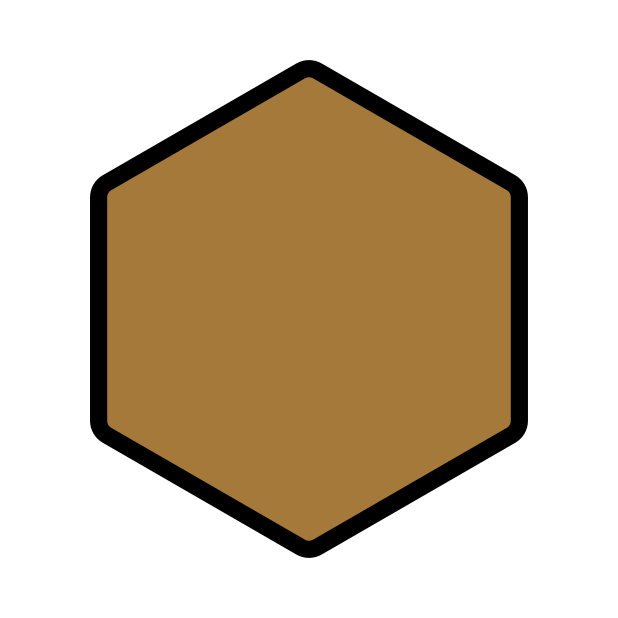
brown hexagon